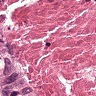
Metastatic tissue present: yes